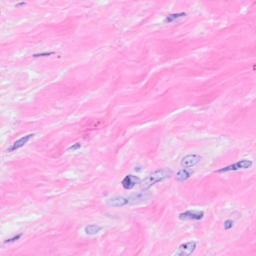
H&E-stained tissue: Breast